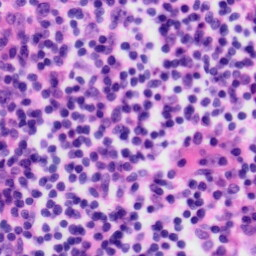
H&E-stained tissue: Tonsil